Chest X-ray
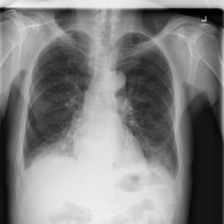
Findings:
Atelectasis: negative
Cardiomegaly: negative
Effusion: positive
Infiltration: positive
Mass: negative
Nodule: negative
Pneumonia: negative
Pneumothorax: negative
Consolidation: negative
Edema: negative
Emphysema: negative
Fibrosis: negative
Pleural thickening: negative
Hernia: negative